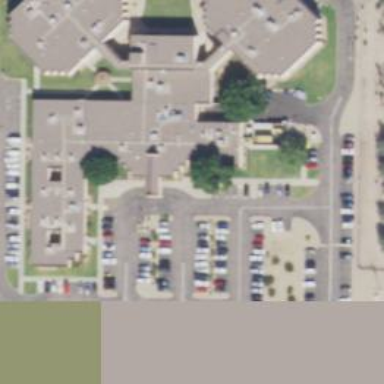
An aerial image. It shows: Psychiatric hospital specializing in healthcare.